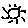
Label: sun